【题型】选择题　【知识点】平面几何　【难度】easy
如图, 在梯形 $ABCD$ 中, 已知 $AD // BC$, $AD = 3$, $BC = 9$, $AB = 6$, $CD = 4$, 分别以 $AB$、$CD$ 为直径作圆。这两圆的位置关系是( )

A. 内切
B. 外切
C. 相交
D. 外离
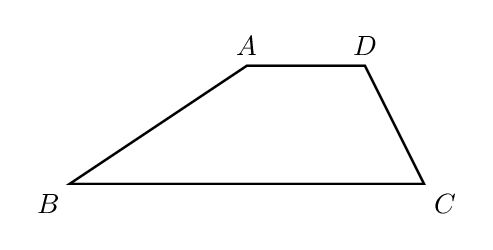
【解答】
【分析】两圆的圆心距是$d$，半径分别是$R$、$r$，两圆外离 $\Leftrightarrow d > R+r$，由此即可判断。

【解答】解：分别取$AB$、$DC$中点$M$和$N$，连接$MN$，

$\therefore MN$是梯形$ABCD$的中位线，

$\therefore MN = \dfrac{1}{2}(AD+BC) = \dfrac{1}{2}\times(3+9) = 6$，

$\because$分别以$AB$、$CD$为直径的圆的圆心是$M$和$N$，

$\therefore \odot M$和$\odot N$的圆心距$d = MN = 6$，

$\because \odot M$的半径$R = \dfrac{1}{2}AB = \dfrac{1}{2}\times6 = 3$，$\odot N$的半径$r = \dfrac{1}{2}CD = \dfrac{1}{2}\times4 = 2$，
$\therefore d > R+r$，

$\therefore$这两圆的位置关系是外离。

故选：$\boldsymbol{D}$。

【点评】本题考查圆与圆的位置关系，关键是掌握圆与圆位置关系的判定方法。
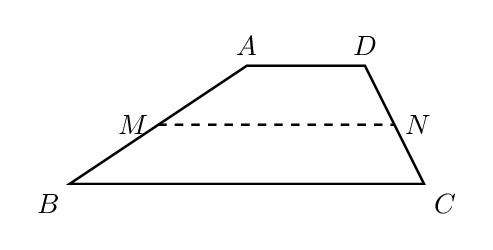